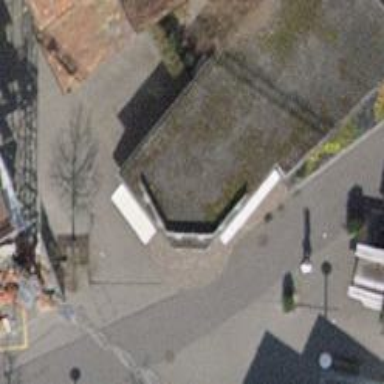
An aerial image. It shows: Post box.